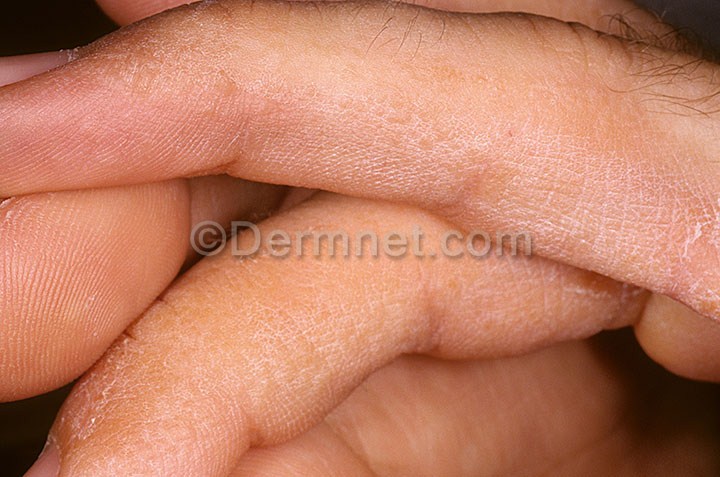
Disease: Eczema Photos